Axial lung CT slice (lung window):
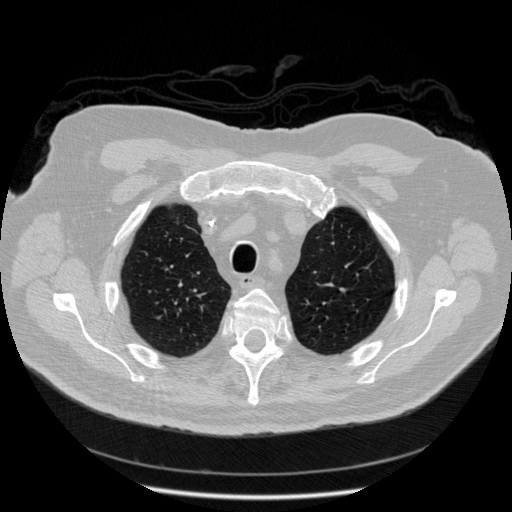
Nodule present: no